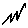
Label: zigzag